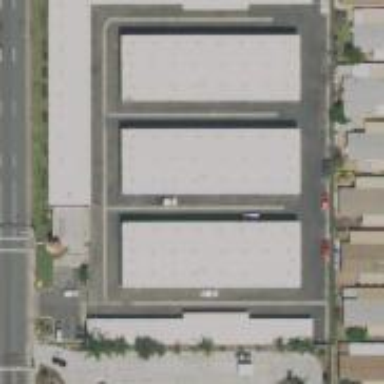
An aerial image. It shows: Storage rental shop affiliated with the brand Public Storage. It is classified as amenity for storage purposes.